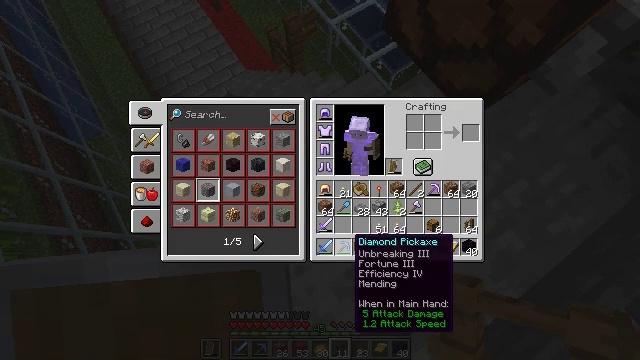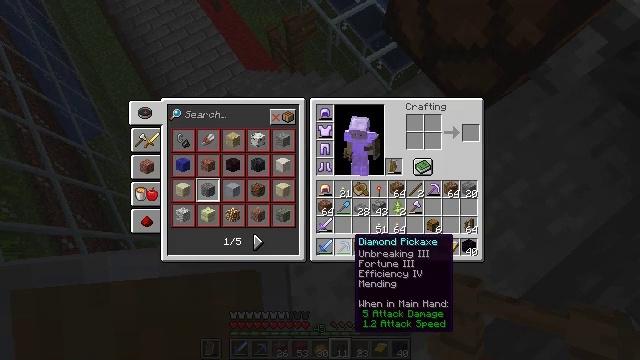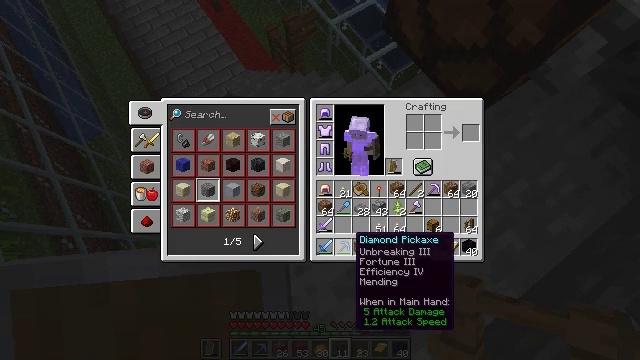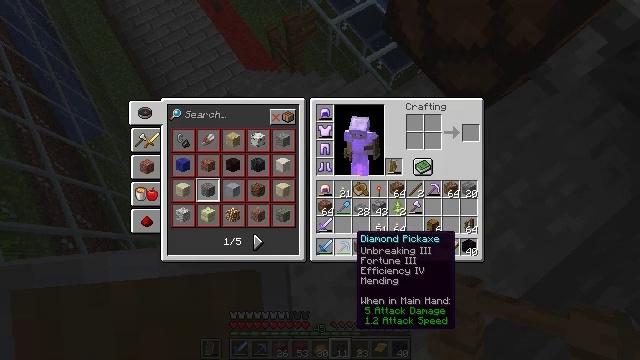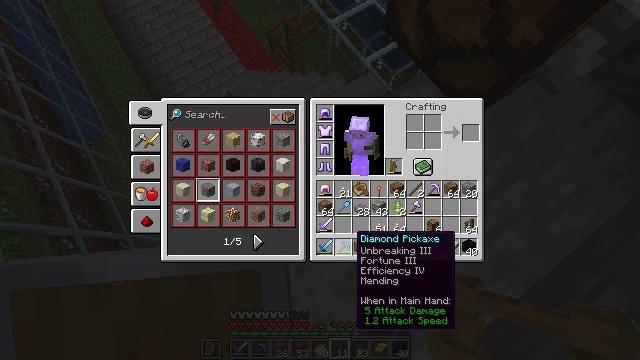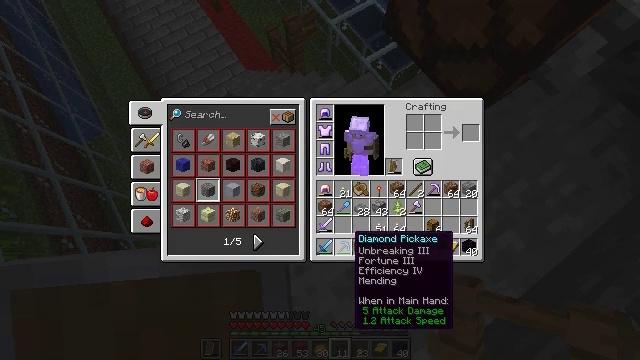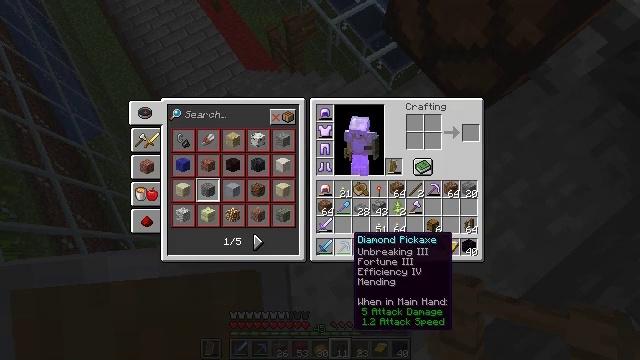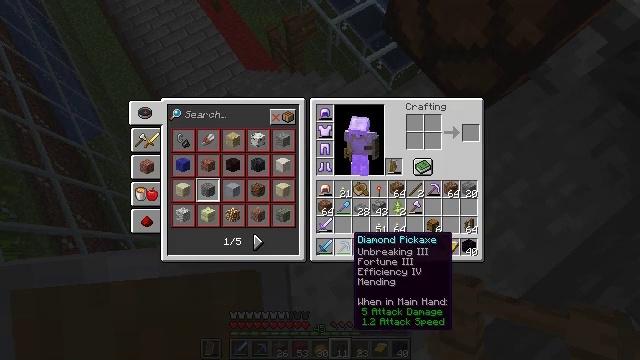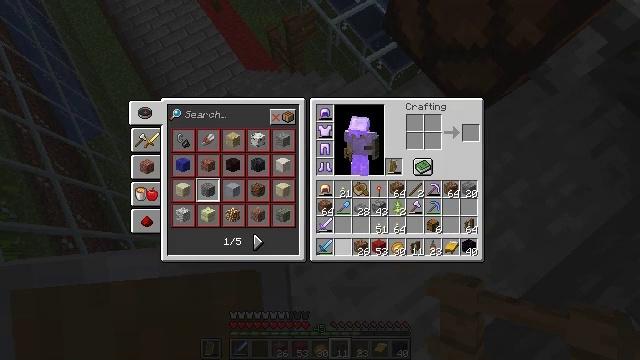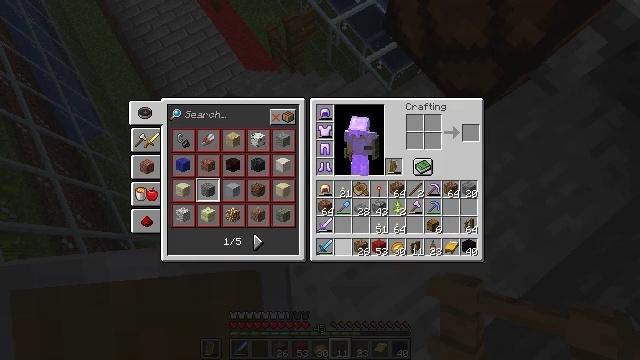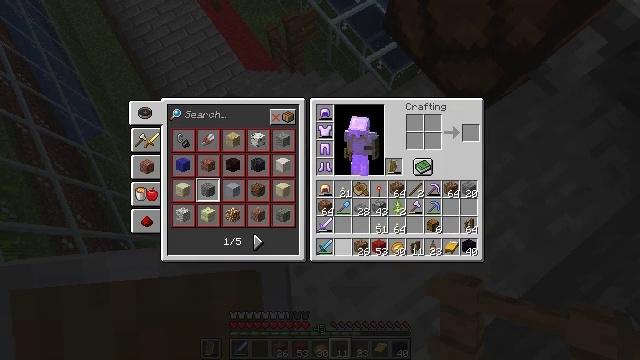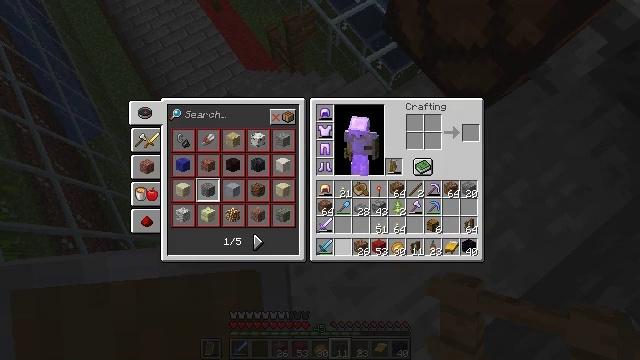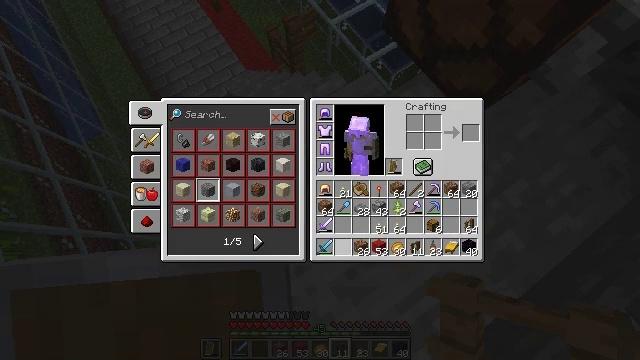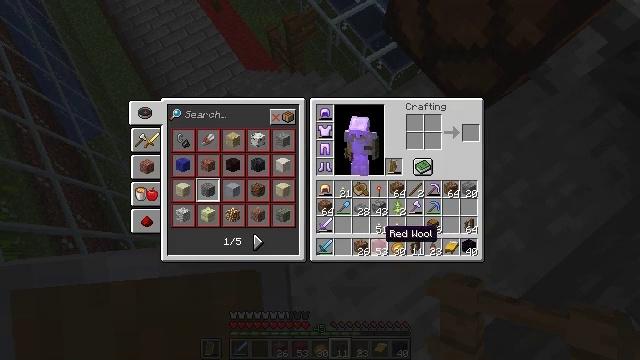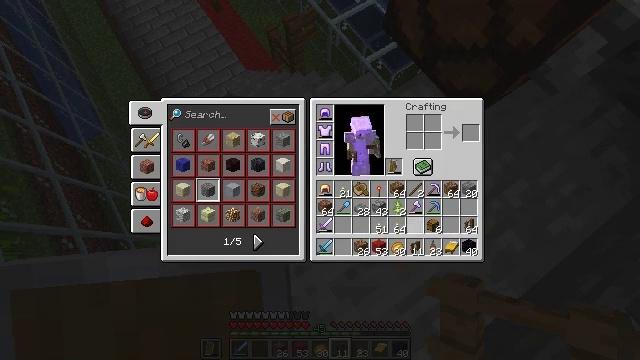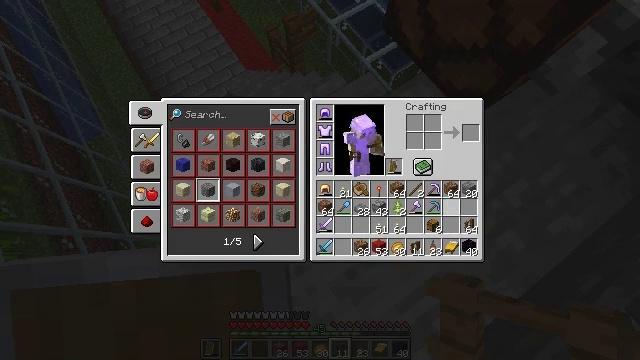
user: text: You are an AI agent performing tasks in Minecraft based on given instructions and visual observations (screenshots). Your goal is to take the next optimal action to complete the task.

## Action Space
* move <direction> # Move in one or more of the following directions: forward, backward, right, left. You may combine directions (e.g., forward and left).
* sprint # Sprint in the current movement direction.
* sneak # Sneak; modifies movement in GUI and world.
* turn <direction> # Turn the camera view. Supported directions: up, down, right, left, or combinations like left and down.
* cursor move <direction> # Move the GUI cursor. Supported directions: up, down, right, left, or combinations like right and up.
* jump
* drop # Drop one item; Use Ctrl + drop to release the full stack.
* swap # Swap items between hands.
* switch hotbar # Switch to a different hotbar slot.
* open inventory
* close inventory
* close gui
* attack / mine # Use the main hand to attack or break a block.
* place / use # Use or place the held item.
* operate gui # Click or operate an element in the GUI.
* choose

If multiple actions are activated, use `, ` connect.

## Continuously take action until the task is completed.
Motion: motion action
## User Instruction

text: Destroy the stone stairs to gather the blocks.
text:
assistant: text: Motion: no_op
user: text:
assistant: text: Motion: no_op
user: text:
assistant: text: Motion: no_op
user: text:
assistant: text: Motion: sneak
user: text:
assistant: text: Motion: sneak
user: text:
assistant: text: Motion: sneak
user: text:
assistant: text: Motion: sneak
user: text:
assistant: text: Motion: sneak, choose
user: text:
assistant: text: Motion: sneak, choose
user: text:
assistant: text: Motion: sneak
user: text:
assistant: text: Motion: sneak
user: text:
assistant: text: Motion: sneak
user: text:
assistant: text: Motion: sneak, cursor move right
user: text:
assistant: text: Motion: sneak, cursor move right and up
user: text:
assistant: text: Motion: sneak, cursor move right and up
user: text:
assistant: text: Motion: sneak
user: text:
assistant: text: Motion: sneak
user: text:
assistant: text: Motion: sneak
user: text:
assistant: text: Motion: sneak
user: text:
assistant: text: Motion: sneak
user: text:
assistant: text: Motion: sneak
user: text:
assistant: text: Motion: sneak
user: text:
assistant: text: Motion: sneak
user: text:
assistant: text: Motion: sneak
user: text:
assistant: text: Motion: sneak
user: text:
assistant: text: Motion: sneak
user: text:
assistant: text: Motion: sneak
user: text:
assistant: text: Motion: sneak
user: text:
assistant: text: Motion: sneak, choose
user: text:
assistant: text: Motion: sneak, choose